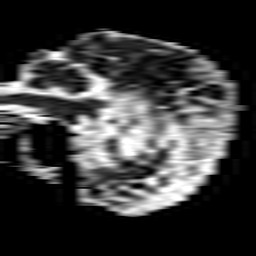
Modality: ADC
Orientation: sagittal
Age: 61
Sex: female
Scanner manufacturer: philips
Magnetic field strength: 1.5 T
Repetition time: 3.398 s
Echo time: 0.06922 s